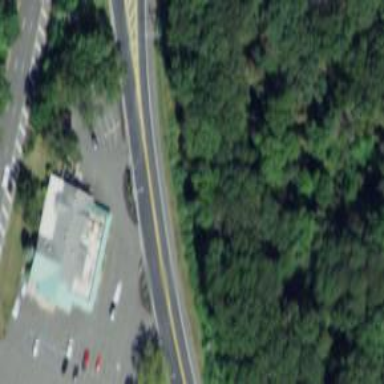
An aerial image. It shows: Trunk link highway.